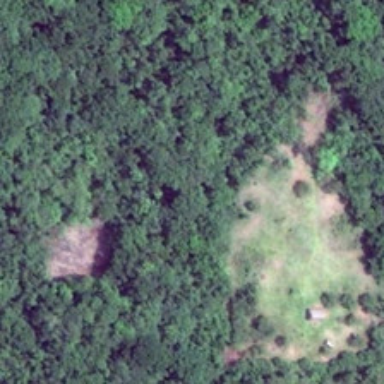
A lot of trees are planted on the land .